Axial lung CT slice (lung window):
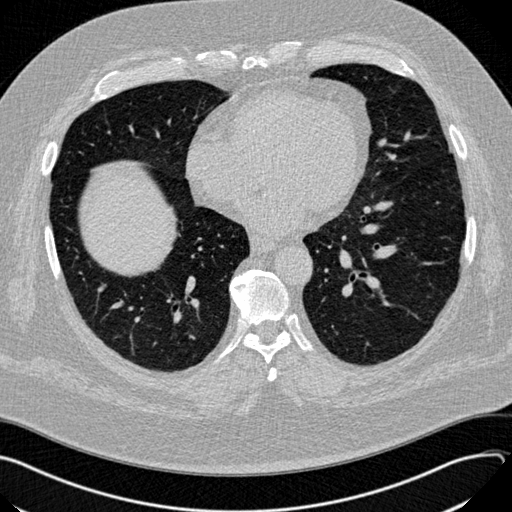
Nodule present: no